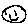
Label: smiley face